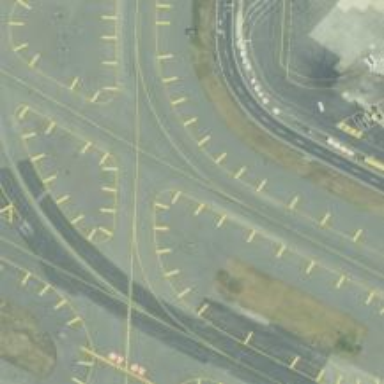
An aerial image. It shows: Image of taxiway at airport.